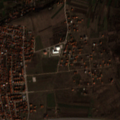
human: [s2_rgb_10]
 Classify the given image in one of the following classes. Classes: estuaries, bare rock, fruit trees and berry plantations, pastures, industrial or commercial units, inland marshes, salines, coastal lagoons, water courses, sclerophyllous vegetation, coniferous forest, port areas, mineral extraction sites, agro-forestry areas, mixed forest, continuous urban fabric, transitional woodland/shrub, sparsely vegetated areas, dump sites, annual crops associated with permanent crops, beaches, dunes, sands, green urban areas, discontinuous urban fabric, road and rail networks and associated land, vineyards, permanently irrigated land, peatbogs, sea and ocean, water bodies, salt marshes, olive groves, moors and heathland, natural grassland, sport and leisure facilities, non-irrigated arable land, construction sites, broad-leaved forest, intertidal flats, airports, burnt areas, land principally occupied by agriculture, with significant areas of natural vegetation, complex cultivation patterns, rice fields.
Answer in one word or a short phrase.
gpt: discontinuous urban fabric, non-irrigated arable land, pastures, complex cultivation patterns, land principally occupied by agriculture, with significant areas of natural vegetation, transitional woodland/shrub